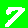
Digit: 7